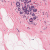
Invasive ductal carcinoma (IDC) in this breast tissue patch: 0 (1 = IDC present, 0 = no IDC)